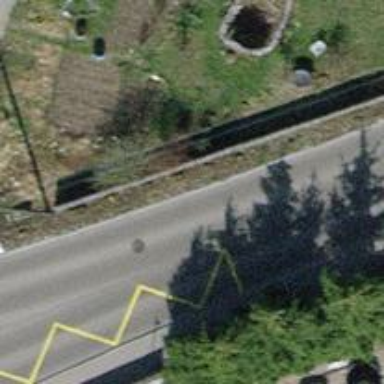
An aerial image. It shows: Public transport stop position.